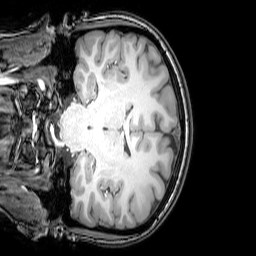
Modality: T1w
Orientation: coronal
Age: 22
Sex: female
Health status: healthy
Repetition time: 0.081 s
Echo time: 0.037 s